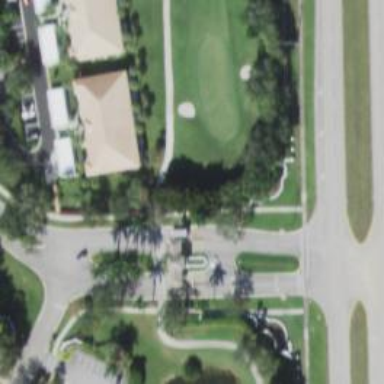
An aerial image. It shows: Path used for both walking and golf.